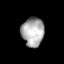
Tissue: lung
Cell type: Endothelial cells
Senescence score: 0.6386
Nuclear area (px): 638
Mean DAPI intensity: 170.371